Question: I have a grid with 3 columns - Edit, ID, Movie. I would like to add a footer with an Insert link button, 2 textboxes respectively, but unable to do so. Is it possible.
ASPX:
'''
<asp:GridView ID="gridview1" runat="server" AutoGenerateColumns="False"
OnRowEditing="gridview1_RowEditing"
OnRowCancelingEdit="gridview1_RowCancelingEdit"
ShowFooter="true" >
<Columns>
<asp:CommandField ShowEditButton="true" ShowDeleteButton="true" />
<asp:BoundField DataField="id" HeaderText="ID" />
<asp:BoundField DataField="movie" HeaderText="MOVIE" />
</Columns>
</asp:GridView>
'''
When I try the following, there is an error for commandfield which says, this element is not supported.
'''
<Columns>
<asp:TemplateField>
<ItemTemplate>
<asp:CommandField ShowEditButton="true" ShowDeleteButton="true" />
</ItemTemplate>
<FooterTemplate>
<asp:LinkButton ID="lnkInsert" runat="server" Text="Insert"></asp:LinkButton>
</FooterTemplate>
</asp:TemplateField>
</columns>
'''
The other way would be to use itemTemplate & EditTemplate for each column control. But I find this simple and would like to proceed this way. So Can I add a footer to this structure.

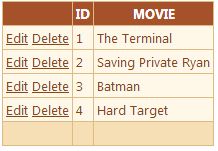
Answer: YES, It is possible. But this will require using the '<FooterTemplate>' inside '<TemplateField>'. Use 'TemplateFields' for each of the columns and also set the 'FooterTemplate' for each of the columns.
The 'ID' column seems here to be a Primary Key. So remove the '<FooterTemplate>' from the corresponding '<TemplateField>' defined for 'ID' column, if 'ID' is a Primary Key OR an autogenerated field in your database.
The '<FooterTemplate>' simply will contain a TextBox only.
'''
<Columns>
<asp:TemplateField>
<EditItemTemplate>
<asp:LinkButton ID="lnkBtnUpdate" runat="server" CausesValidation="True"
CommandName="Update" Text="Update"></asp:LinkButton>
&nbsp;<asp:LinkButton ID="lnkBtnCancel" runat="server"
CausesValidation="False"
CommandName="Cancel" Text="Cancel">
</asp:LinkButton>
</EditItemTemplate>
<FooterTemplate>
<asp:LinkButton ID="lnkBtnInsert" runat="server"
CommandName="Insert">Insert</asp:LinkButton>
</FooterTemplate>
<ItemTemplate>
<asp:LinkButton ID="lnkBtnEdit" runat="server" CausesValidation="False"
CommandName="Edit" Text="Edit"></asp:LinkButton>
&nbsp;<asp:LinkButton ID="lnkBtnDelete" runat="server"
CausesValidation="False"
CommandName="Delete" Text="Delete">
</asp:LinkButton>
</ItemTemplate>
</asp:TemplateField>
<asp:TemplateField HeaderText="ID">
<EditItemTemplate>
<asp:TextBox ID="TextBoxID" runat="server" Text='<%# Bind("ID") %>'>
</asp:Label>
</EditItemTemplate>
<ItemTemplate>
<asp:Label ID="Label1" runat="server" Text='<%# Bind("ID") %>'>
</asp:Label>
</ItemTemplate>
<FooterTemplate>
<asp:TextBox ID="txtID" runat="server"></asp:TextBox>
</FooterTemplate>
</asp:TemplateField>
<asp:TemplateField HeaderText="MOVIE">
<EditItemTemplate>
<asp:TextBox ID="TextBoxMovie" runat="server" Text='<%# Bind("Movie") %>'></asp:TextBox>
</EditItemTemplate>
<FooterTemplate>
<asp:TextBox ID="txtMovie" runat="server"></asp:TextBox>
</FooterTemplate>
<ItemTemplate>
<asp:Label ID="Label2" runat="server" Text='<%# Bind("Movie")%>'>
</asp:Label>
</ItemTemplate>
</asp:TemplateField>
'''
Now there are 2 ways to insert Data. Either you can use GridView 'OnRowCommand' event or you can handle the 'OnClick' event of your Insert button.